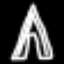
Label: The Eiffel Tower